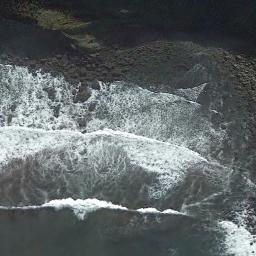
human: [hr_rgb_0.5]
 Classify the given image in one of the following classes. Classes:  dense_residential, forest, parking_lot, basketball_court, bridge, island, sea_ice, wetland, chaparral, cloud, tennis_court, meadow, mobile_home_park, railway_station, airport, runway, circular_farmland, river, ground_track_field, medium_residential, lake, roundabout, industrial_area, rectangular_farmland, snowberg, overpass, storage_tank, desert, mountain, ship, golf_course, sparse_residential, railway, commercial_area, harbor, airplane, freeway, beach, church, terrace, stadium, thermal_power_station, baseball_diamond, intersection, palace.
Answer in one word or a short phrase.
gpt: beach